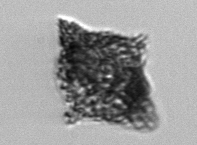
Label: Dictyocha